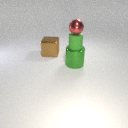
large green metal cylinder below small green rubber cylinder